Question: I absolutely love the way Xcode offers insight into possible available member functions of the language and would prefer to use it relative to, say, text mate, if not for an oddity i noticed today.
When 'string s = "Test string";' the only available 'substr' signature is as shown

From what i understand however, and what <URL> the signature should be
'''
string substr ( size_t pos = 0, size_t n = npos ) const;
'''
Indeed 's.substr(1,2)'; is both understood and works in Xcode.
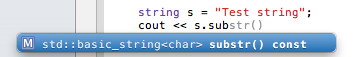
Answer: Xcode is performing the completion correctly, but it's not what you expect. You've actually answered the question yourself unknowingly. The function signature for 'string''s 'substr()' method, just as you said, is:
'''
string substr ( size_t pos = 0, size_t n = npos ) const;
'''
All arguments to 'substr()' have default assignments, therefore to Xcode, 's.substr()' (with no arguments) is the valid code completion to insert because it's 's.substr(0, s.npos)'. You can confirm this with any number of standard C++ functions with default arguments. The easiest place to see this is with any STL container constructor.
Take for instance a 'vector'. We all know that 'vectors' can take an 'Allocator', but the default argument assigned 'Allocator' is "good enough" for most casual uses. Sure enough, two of the signatures for 'vector' constructors are:
'''
explicit vector ( const Allocator& = Allocator() );
explicit vector ( size_type n, const T& value= T(), const Allocator& = Allocator() );
'''
In both cases, the 'Allocator' argument has a default assignment, and in the second, the 'T' default value has a default assignment. Now, take a look at what Xcode suggests when constructing a 'vector':

The suggestion with no argument list is the constructor that takes just an 'Allocator'. The suggestion that takes just a 'size_type' is the constructor that takes a 'size_type', 'T', and 'Allocator'.
Depending on how you think about this, it may or may not be an Xcode bug. Ideally, you want to see completions with default arguments for simpler functions like 'substr()', but for STL container constructors, you probably almost never want to see them. Perhaps it could be an option, but I wouldn't expect to see this corrected. I'd happily dup a radar with you though.